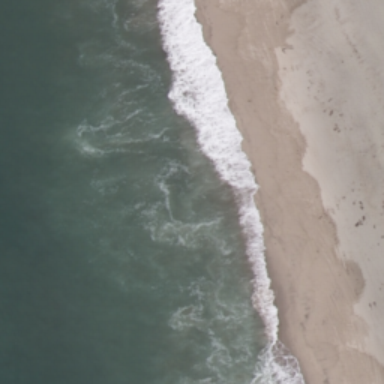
This is a beach with blue sea and white sands .